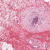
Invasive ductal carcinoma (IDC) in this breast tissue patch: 0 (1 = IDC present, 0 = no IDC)